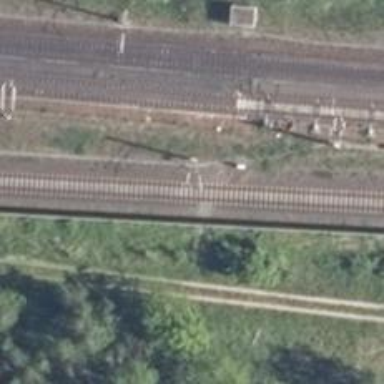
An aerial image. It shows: Railway milestone with catenary mast.